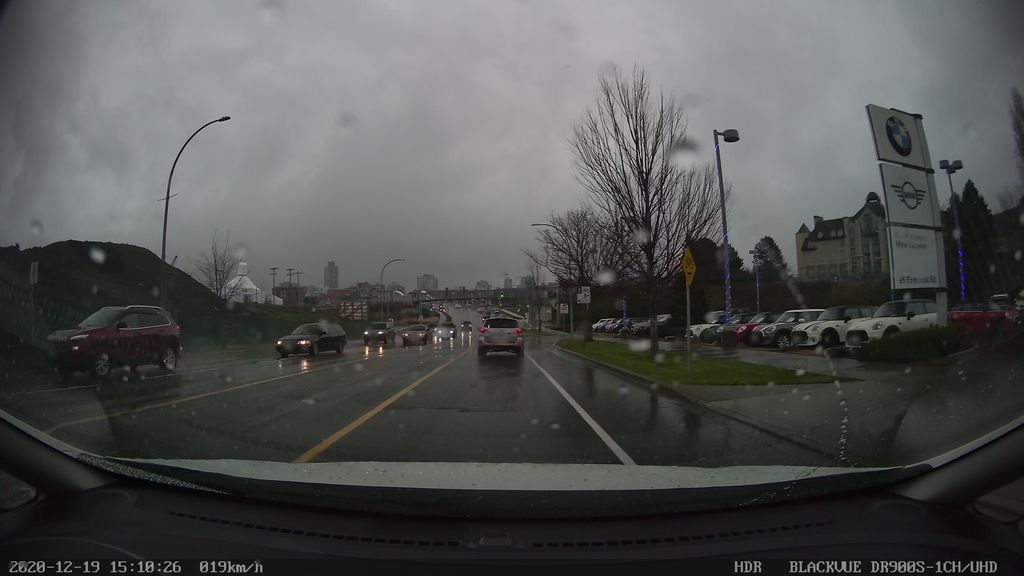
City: victoria